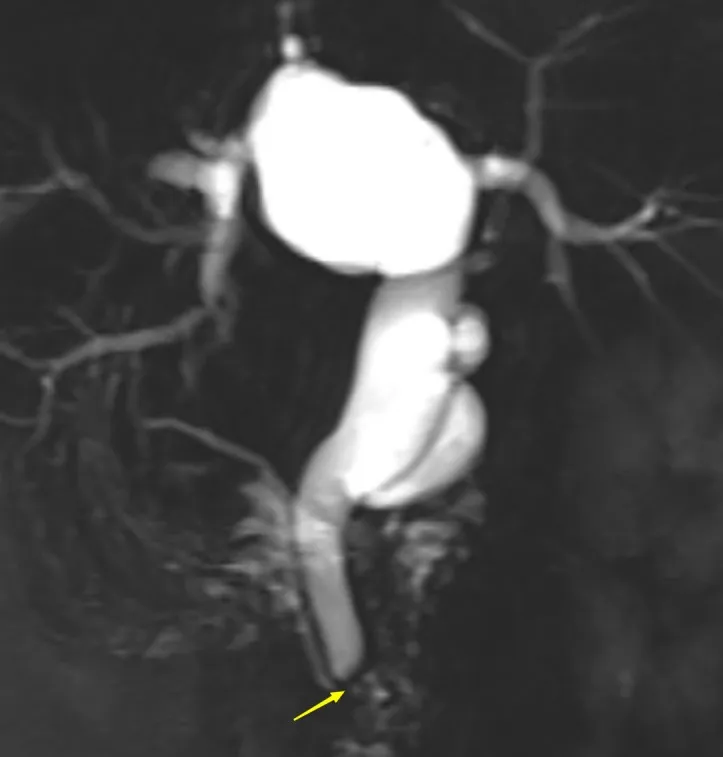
Abdominal magnetic resonance cholangiopancreatography (MRCP) of the patient. Arrow shows the blocked common bile duct.
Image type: radiology (mri)